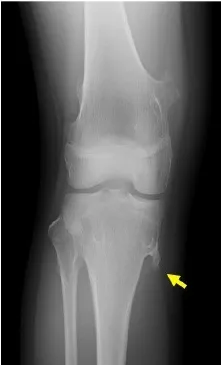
A 15-year-old girl with hereditary multiple exostoses. Plain radiographs show multiple protruding lesions arising from the distal femur, the proximal tibia and the proximal fibula. Antero-posterior view.
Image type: radiology (x_ray)